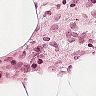
Metastatic tissue present: no